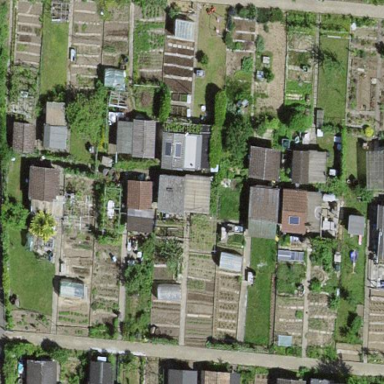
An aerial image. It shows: Area designated for allotments.